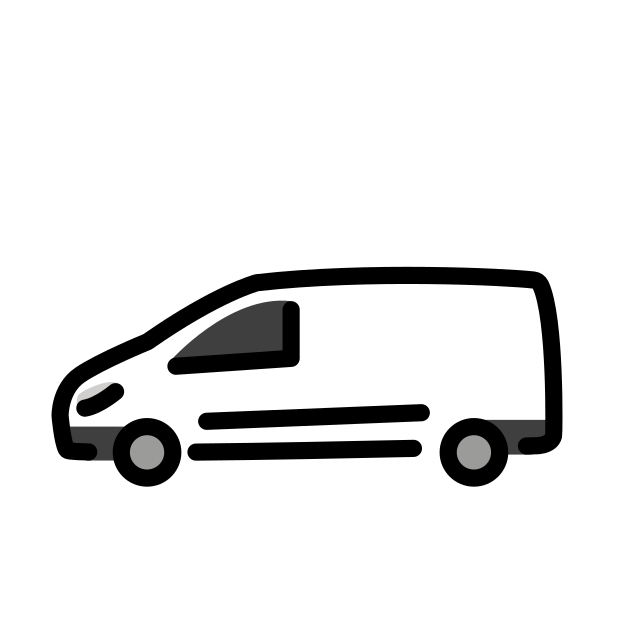
delivery truck